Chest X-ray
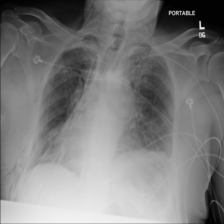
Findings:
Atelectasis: negative
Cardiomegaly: negative
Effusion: negative
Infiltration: negative
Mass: negative
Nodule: negative
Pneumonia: negative
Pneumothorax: negative
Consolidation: negative
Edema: negative
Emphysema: negative
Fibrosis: negative
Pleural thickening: negative
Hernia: negative